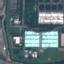
Land use / land cover: Industrial